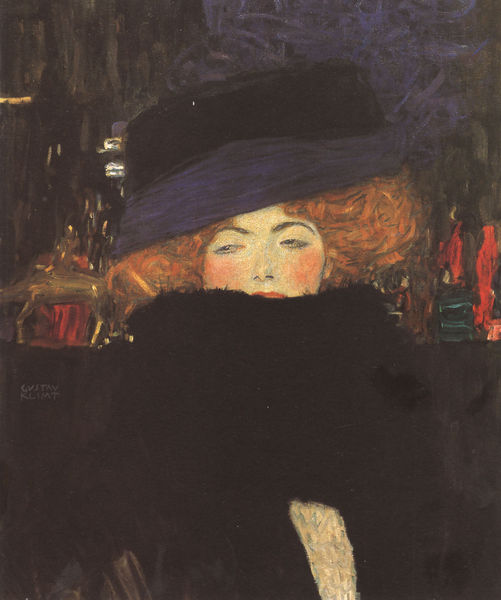
Titel: Dame mit Hut und Federboa
Künstler: Gustav Klimt
Institution: Wien, Österreichische Galerie
Schlagwörter: blau, dunkel, feder, gemälde, hand, haut, wolken, impressionismus, frankreich, frau, frisur, haar, hut, nacht, nase, schwarz, dame, rot, schal, arm, augen, gesicht, pelz, porträt, signatur, öl, haare, lippen, locken, rouge, winter, jugendstil, wange, klimt, impression, toulouse-lautrec, muff, rote haare, wien, verdeckt, gustav, frau mit hut, dinge, nachtleben, gustav klimt, 19. jahrhundert